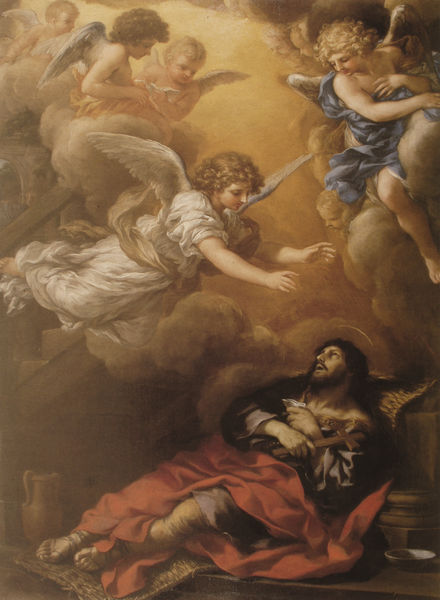
Titel: Sant'Alessio morente, Tod des hl. Alexius
Künstler: Pietro da Cortona
Standort: Napoli
Institution: Chiesa dei Girolamini
Schlagwörter: blau, flügel, gemälde, gott, himmel, mann, nackt, schatten, umhang, weiß, wolken, gelb, mädchen, ocker, braun, grau, hell, kleid, licht, orange, schwarz, blick, rot, tuch, wolke, beige, malerei, bart, blond, trinken, arm, augen, barock, falten, gefieder, messer, schale, schüssel, silber, teller, tod, tot, vollbart, hände, öl, wind, sonne, boden, gewand, gold, haare, mantel, stoff, tücher, gewänder, locken, fliegen, kinder, engel, keramik, krug, telle, ton, vase, beine, liegen, nebel, treppe, weiblich, woken, stufe, stufen, sandalen, liegend, unscharf, krank, buch, gefäss, kreuz, religion, flug, selbstmord, traum, barfuß, greifen, beten, lilie, schein, heiligenschein, verschwommen, nimbus, christus, grab, jesus, jesus christus, sterben, kranker, hilfe, vision, segnen, tonig, kruzifix, erscheinung, bettler, heiliger, rotes tuch, märtyrer, speer, fresko, erleuchtung, putten, kranke, träumen, mystik, aufnahme, auferstehung, altarbild, rettung, himmelfahrt, matte, lager, retabel, christ, sterbebett, strohmatte, freske, flügek, glorie, liegestatt, flügeln, cherubim, ngel, chef, aufnahme in den himmel, ufen, tucht, fra, gestürtzter, wolkenreiten, iegen, 18. jahrhundert, elengel, segene